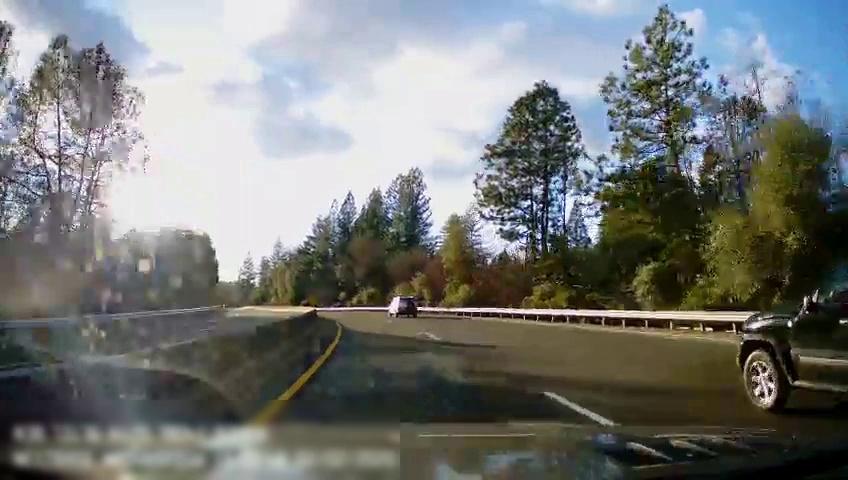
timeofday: Day
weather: Sunny
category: Drivable Space
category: Drivable Space
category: Vehicles | Car
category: Vehicles | SUV
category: Lanes | Alternate Lane
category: Lanes | Current Lane
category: Lanes | Alternate Lane